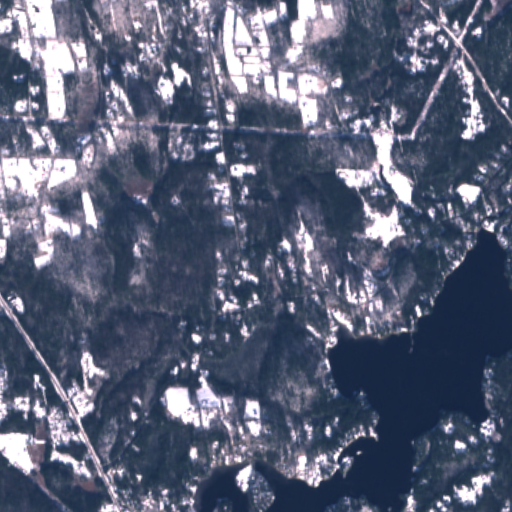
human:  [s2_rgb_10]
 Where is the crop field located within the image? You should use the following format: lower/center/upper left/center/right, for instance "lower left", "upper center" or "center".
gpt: The crop field is located in the upper center of the image.
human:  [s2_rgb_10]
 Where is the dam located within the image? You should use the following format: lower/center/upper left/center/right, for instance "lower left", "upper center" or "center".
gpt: The dam is located in the center right of the image.
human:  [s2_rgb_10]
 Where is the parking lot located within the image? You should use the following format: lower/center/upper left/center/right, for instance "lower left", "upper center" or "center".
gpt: The parking lot is located in the center left of the image.
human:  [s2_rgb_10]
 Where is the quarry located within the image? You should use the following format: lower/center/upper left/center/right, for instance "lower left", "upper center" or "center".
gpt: The quarry is located in the center right of the image.
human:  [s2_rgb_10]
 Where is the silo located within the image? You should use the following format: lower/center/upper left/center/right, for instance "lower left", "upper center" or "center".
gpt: The silo is located in the upper center of the image.
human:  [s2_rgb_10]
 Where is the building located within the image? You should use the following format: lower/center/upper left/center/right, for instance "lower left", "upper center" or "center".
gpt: The building is located in the lower of the image.
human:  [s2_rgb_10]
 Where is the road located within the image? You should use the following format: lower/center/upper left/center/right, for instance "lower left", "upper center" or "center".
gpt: There is no road in the image.